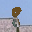
Label: 8